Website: home-depot
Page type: payment
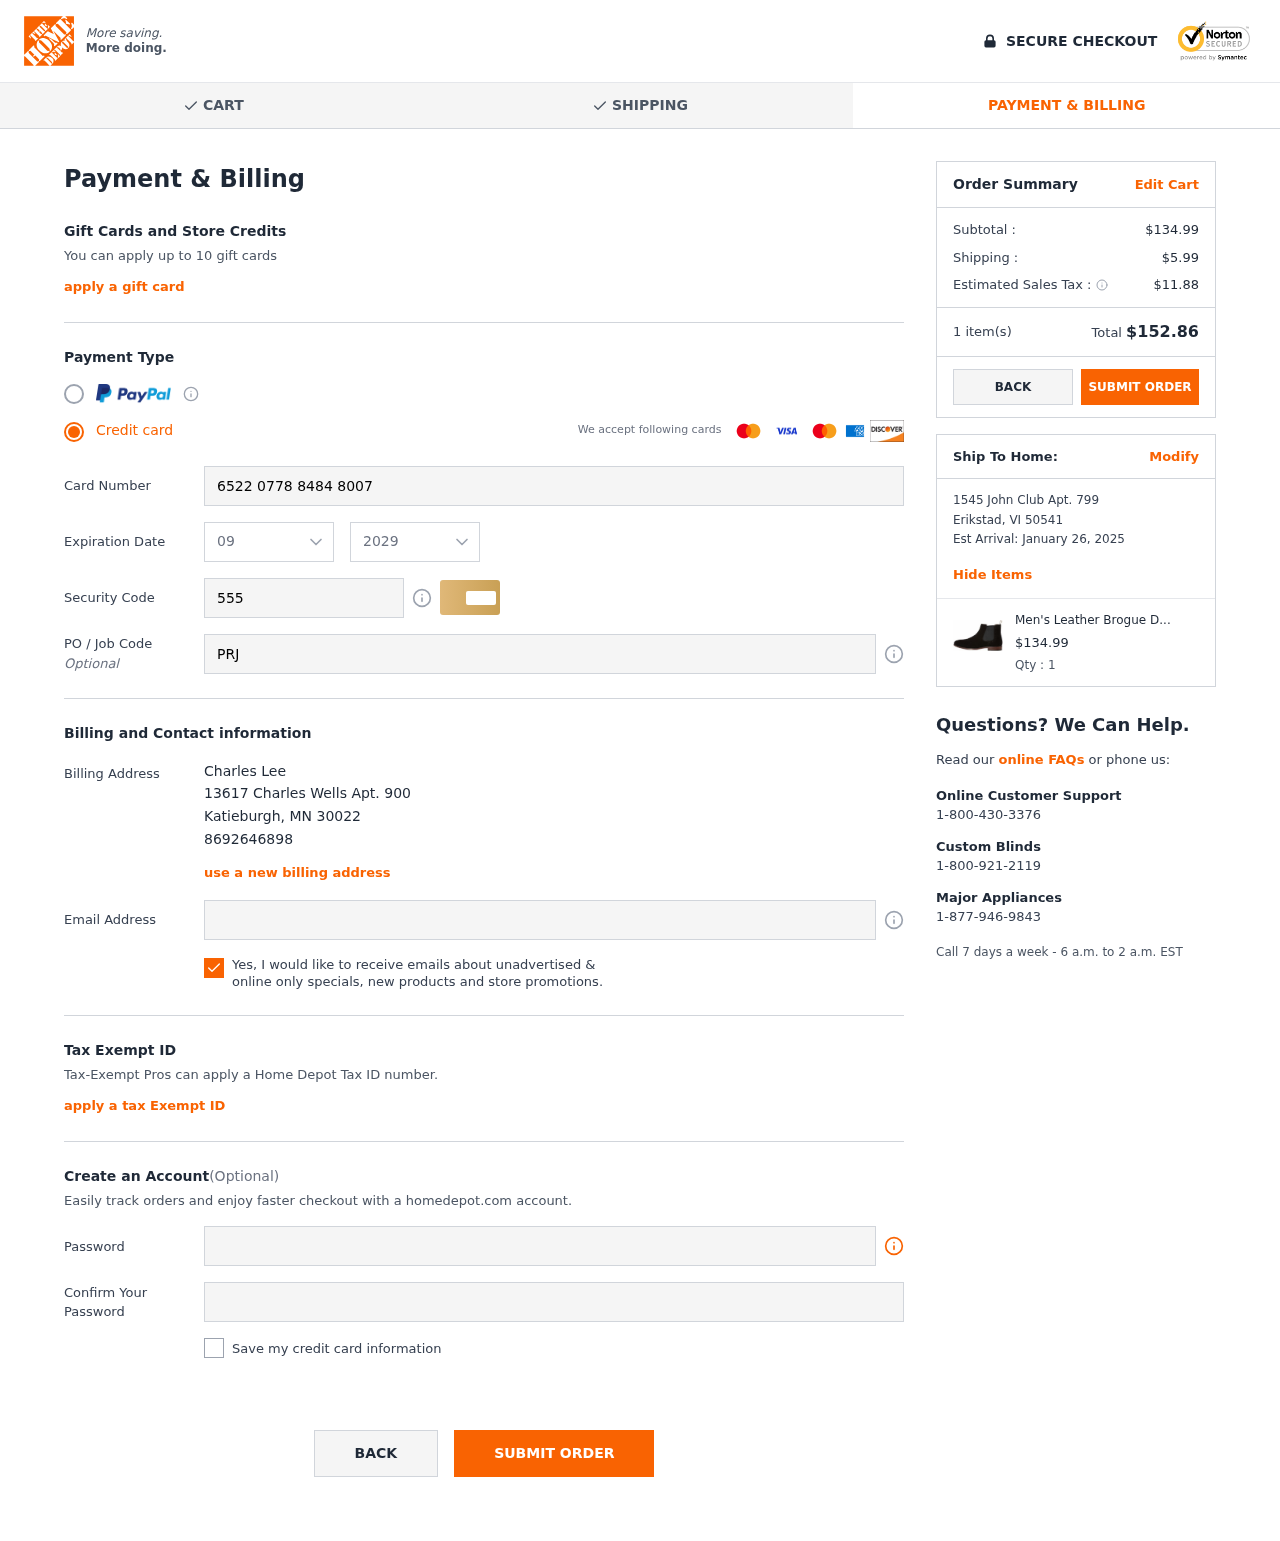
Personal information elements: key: PII_CARD_CVV
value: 555
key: PII_CARD_EXPIRY_MONTH
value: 09
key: PII_CARD_EXPIRY_YEAR
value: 29
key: PII_CARD_NUMBER
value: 6522 0778 8484 8007
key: PII_CITY
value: Katieburgh
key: PII_CITY2
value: Erikstad
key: PII_EMAIL
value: clee@yahoo.com
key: PII_FULLNAME
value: Charles Lee
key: PII_JOB_CODE
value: PRJ-0757-42
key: PII_PHONE
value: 8692646898
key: PII_POSTCODE
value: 30022
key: PII_POSTCODE2
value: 50541
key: PII_STATE_ABBR
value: MN
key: PII_STATE_ABBR2
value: VI
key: PII_STREET
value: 13617 Charles Wells Apt. 900
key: PII_STREET2
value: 1545 John Club Apt. 799
Product elements: key: PRODUCT1_NAME
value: Men's Leather Brogue Detail Chelsea Boot
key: PRODUCT1_PRICE
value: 134.99
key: PRODUCT1_QUANTITY
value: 1
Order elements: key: ORDER_SUBTOTAL
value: $134.99
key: ORDER_SHIPPING_COST
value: $5.99
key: ORDER_TAX
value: $11.88
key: ORDER_NUM_ITEMS
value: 1 item(s)
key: ORDER_TOTAL
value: $152.86
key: ORDER_DELIVERY_DATE
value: January 26, 2025